Current action and preconditions to check: trajectory_clear

Your task: For each precondition in the list above, predict whether it will hold at this action.

Consider the current scene as observed from the mobile robot's camera, and analyze the predicted future states of all dynamic agents (e.g., people, animals, vehicles, or any moving entities) within the NEXT SECOND.

IMPORTANT: Only answer "very likely" if you are absolutely certain—based on strong, clear evidence—that a dynamic agent will violate the precondition in the predicted future state. Do NOT answer "very likely" for unlikely, ambiguous, or low-probability risks.

Ask yourself for each precondition: Is there a high probability, with clear and convincing evidence, that the predicted future states of any dynamic agent will interfere with the predicted future state of the currently executing action within the NEXT SECOND, causing that precondition to fail?

Assess the risk level based on these predictions. Use "likely" or "very likely" if motions create a clear risk of interference.

Use "neutral" or "improbable" if agents are nearby but their predicted paths are clearly diverging or non-conflicting.

Failure Risk Categories: "very improbable", "improbable", "neutral", "likely", "very likely"

Answer Format: Output ONLY the probability_of_failure value from these categories: "very improbable", "improbable", "neutral", "likely", "very likely"

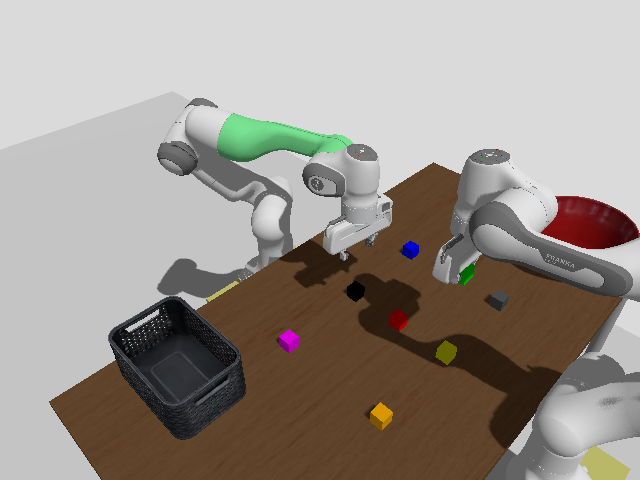

Answer: very improbable